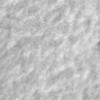
Label: no_change